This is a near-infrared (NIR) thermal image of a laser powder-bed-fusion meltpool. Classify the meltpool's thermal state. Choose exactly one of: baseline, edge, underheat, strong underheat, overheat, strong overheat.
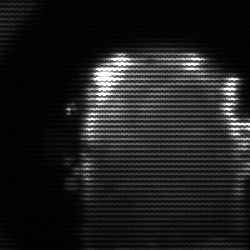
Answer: baseline